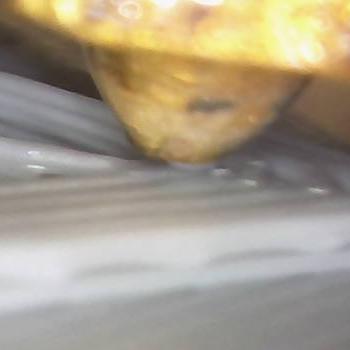
Flow rate: 69%